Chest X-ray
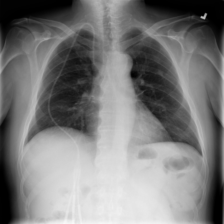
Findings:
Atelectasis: negative
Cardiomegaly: negative
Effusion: negative
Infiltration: negative
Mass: negative
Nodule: negative
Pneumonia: negative
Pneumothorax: negative
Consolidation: negative
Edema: negative
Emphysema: negative
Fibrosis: negative
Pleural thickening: negative
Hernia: negative